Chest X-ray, PA view. Patient: 56 years old, sex F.
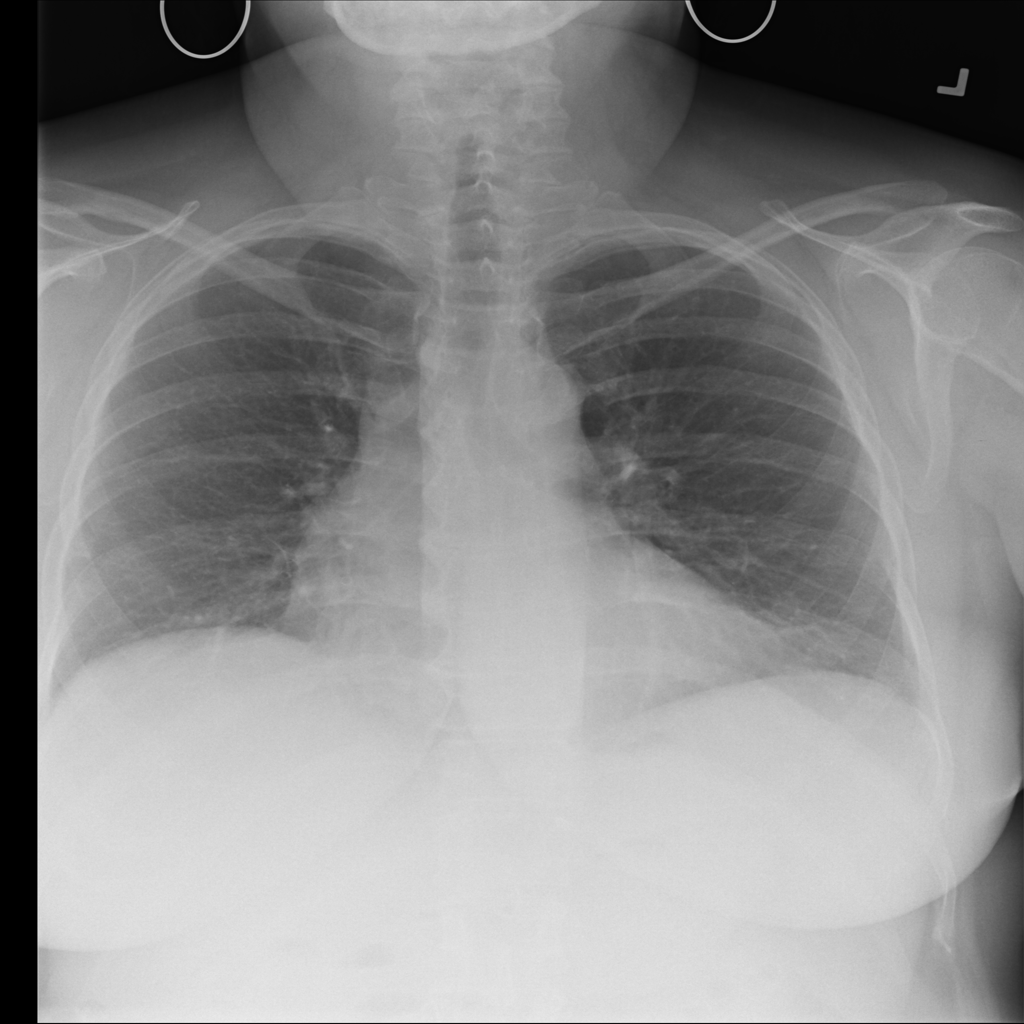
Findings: No Finding